Interaction volume radius: 10 \u00c5
Interaction volume height: 35 \u00c5
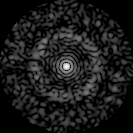
Disorder parameter: 0.8477